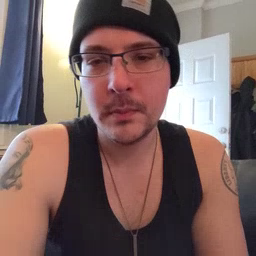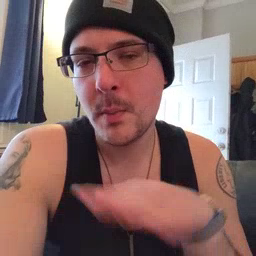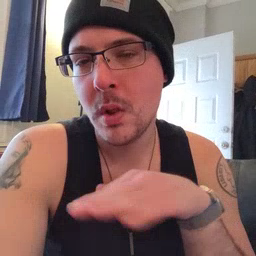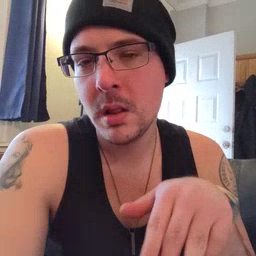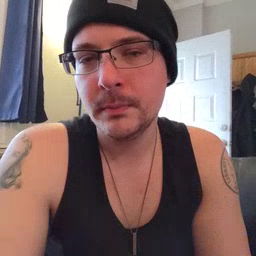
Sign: pool